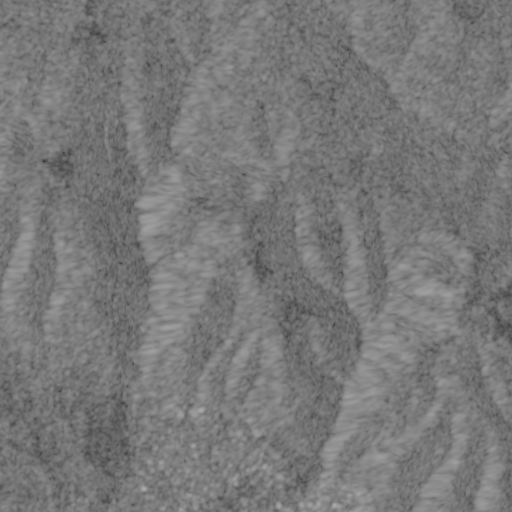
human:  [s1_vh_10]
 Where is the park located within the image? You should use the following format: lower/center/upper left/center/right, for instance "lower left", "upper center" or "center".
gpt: The park is located in the lower right of the image.
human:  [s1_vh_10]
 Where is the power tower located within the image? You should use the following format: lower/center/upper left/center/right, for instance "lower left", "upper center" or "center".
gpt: The power tower is located in the upper left of the image.
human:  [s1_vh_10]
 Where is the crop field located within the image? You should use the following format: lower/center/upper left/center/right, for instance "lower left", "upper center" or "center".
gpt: There is no crop field in the image.

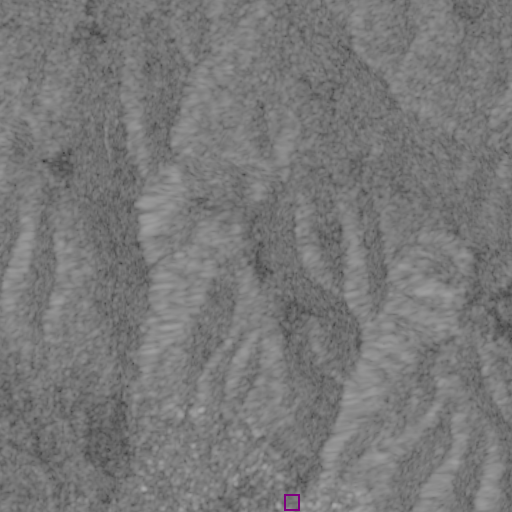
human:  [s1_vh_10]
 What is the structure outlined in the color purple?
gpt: The structure outlined in purple is a park.
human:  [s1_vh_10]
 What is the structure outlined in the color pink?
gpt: There is no pink outline.